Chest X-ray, PA view. Patient: 26 years old, sex F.
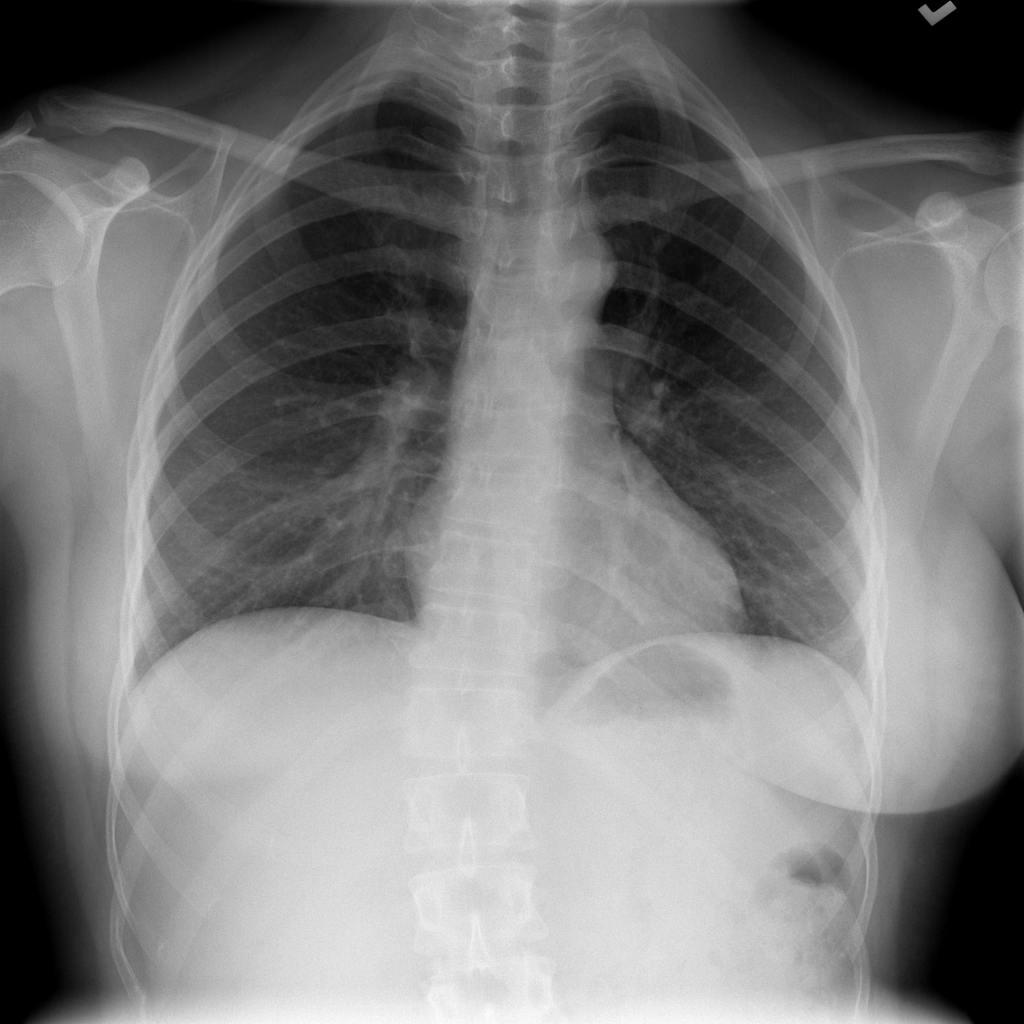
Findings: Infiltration